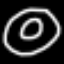
Label: donut